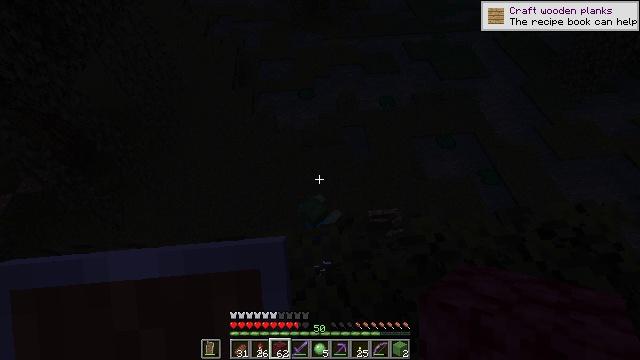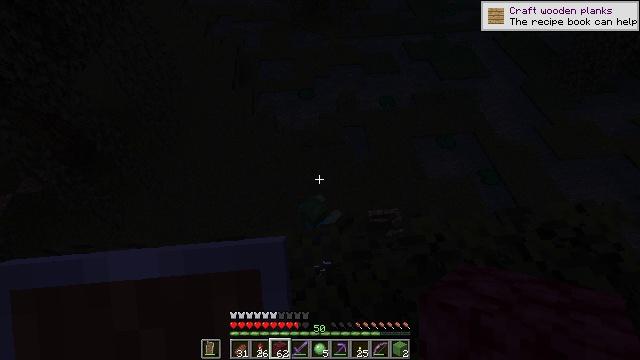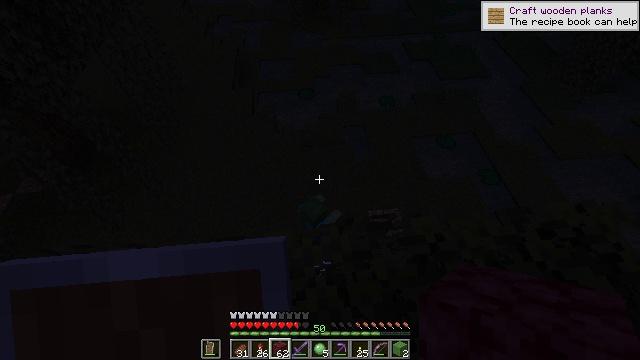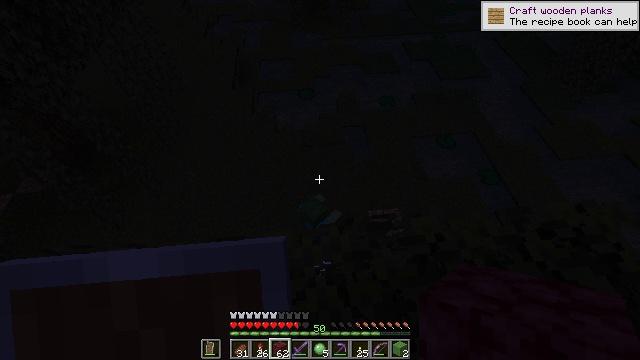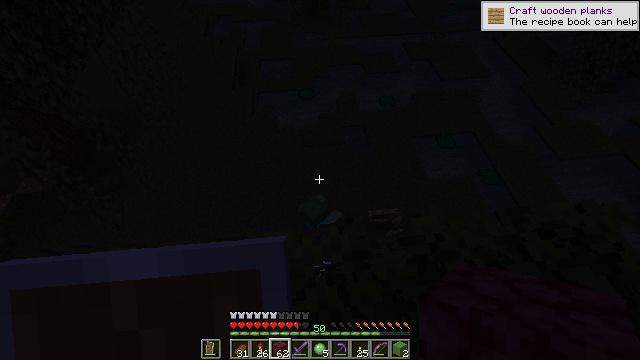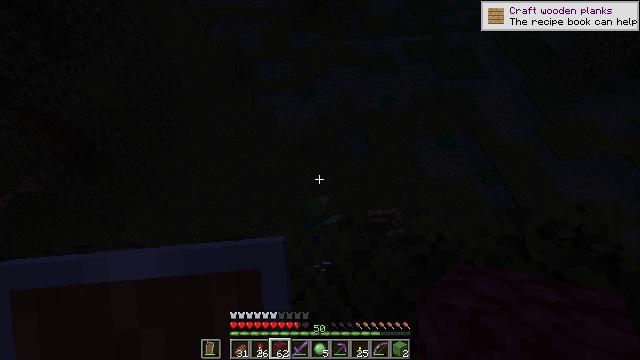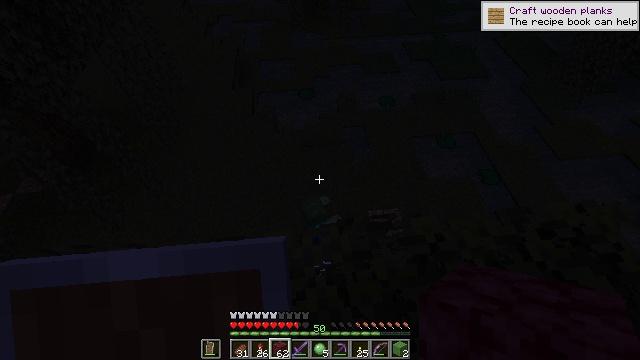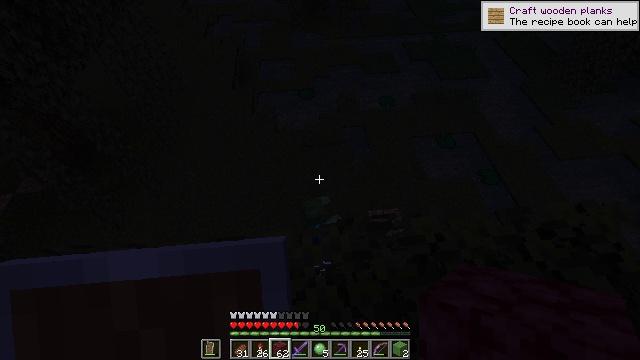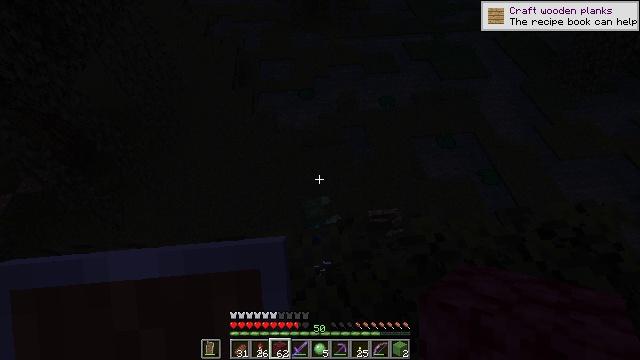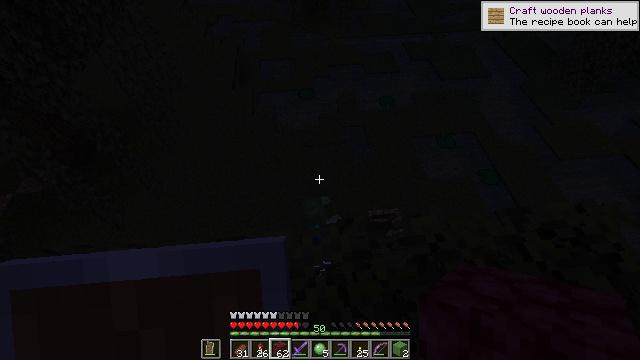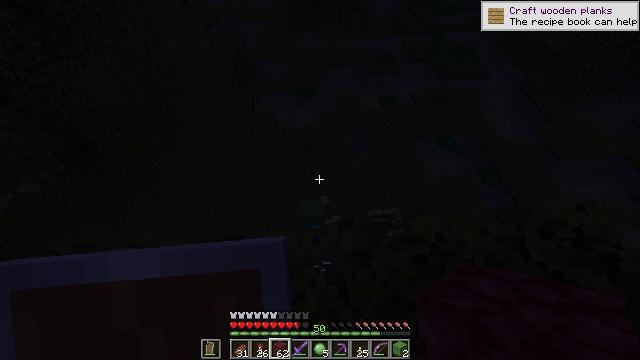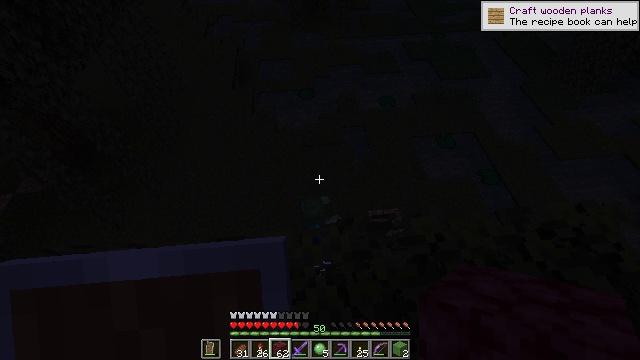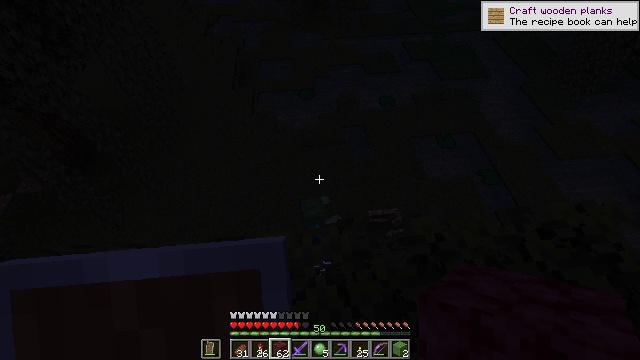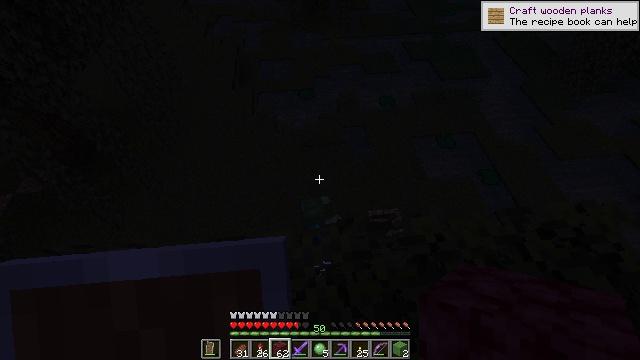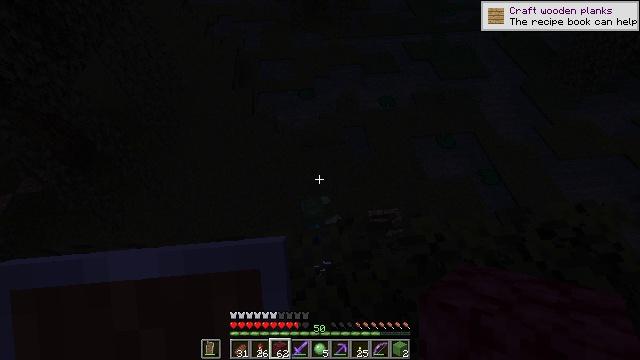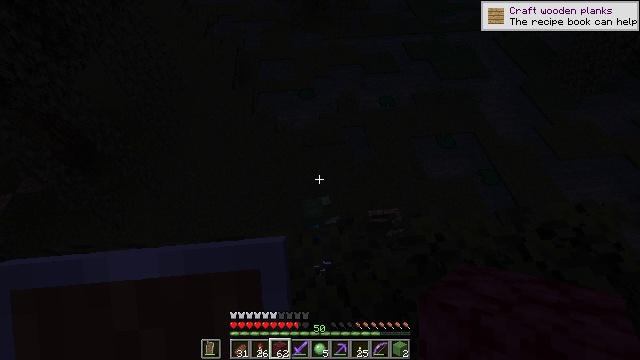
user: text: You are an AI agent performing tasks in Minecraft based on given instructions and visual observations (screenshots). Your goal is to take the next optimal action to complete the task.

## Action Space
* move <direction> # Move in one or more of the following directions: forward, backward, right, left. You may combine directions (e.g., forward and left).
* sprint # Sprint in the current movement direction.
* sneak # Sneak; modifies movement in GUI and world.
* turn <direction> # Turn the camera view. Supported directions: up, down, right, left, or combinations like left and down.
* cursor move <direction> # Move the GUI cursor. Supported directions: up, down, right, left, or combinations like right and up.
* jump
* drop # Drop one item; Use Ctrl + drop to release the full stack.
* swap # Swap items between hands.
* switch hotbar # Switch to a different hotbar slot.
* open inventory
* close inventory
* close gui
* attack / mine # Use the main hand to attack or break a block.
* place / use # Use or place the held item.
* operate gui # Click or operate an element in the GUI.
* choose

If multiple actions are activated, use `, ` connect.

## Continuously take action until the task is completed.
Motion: motion action
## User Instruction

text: Combat the slime.
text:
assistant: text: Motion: no_op
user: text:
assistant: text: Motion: no_op
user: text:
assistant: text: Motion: no_op
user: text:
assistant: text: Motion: no_op
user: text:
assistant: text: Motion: no_op
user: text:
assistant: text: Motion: no_op
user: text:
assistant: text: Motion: no_op
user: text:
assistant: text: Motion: no_op
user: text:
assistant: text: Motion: no_op
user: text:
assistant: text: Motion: no_op
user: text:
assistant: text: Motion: no_op
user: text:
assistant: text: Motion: no_op
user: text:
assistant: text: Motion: no_op
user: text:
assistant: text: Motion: no_op
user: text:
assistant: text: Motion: no_op
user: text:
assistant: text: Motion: no_op
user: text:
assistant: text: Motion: no_op
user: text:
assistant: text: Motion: no_op
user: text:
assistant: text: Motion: no_op
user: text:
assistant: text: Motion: no_op
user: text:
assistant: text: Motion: no_op
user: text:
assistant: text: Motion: no_op
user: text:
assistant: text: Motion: no_op
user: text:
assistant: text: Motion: no_op
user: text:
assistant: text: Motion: no_op
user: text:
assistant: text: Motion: no_op
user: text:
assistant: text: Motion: no_op
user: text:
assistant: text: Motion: no_op
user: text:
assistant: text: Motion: no_op
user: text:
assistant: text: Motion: no_op